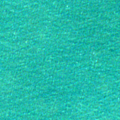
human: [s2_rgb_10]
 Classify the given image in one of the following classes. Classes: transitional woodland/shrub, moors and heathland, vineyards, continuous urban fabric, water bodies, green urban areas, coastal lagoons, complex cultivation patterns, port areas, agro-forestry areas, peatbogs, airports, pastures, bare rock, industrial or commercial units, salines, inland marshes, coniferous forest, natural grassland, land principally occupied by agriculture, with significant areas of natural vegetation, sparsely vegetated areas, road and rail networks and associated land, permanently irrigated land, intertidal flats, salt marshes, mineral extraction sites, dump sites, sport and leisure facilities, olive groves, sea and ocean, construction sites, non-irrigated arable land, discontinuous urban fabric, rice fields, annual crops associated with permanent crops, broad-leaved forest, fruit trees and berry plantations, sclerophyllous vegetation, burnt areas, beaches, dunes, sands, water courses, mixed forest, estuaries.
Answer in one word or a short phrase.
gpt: sea and ocean